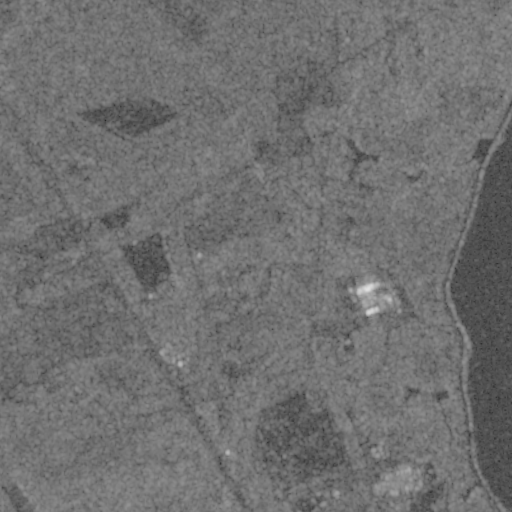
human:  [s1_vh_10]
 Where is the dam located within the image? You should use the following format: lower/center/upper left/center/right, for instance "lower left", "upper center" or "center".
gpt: The dam is located in the lower right of the image.
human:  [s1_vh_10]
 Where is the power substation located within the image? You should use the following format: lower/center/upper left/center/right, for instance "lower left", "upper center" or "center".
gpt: The power substation is located in the lower right of the image.
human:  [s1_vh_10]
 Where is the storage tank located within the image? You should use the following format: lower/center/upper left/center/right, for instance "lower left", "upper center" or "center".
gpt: The storage tank is located in the lower right of the image.
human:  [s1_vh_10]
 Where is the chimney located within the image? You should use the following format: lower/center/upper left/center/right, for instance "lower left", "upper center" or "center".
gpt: The chimney is located in the lower right of the image.
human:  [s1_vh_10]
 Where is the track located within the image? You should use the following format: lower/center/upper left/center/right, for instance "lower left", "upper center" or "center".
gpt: There is no track in the image.

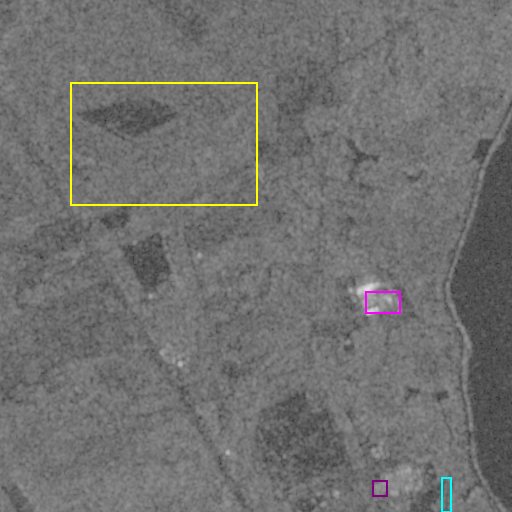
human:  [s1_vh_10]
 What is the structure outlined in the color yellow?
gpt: The structure outlined in yellow is a crop field.
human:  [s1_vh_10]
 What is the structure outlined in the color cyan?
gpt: The structure outlined in cyan is a dam.
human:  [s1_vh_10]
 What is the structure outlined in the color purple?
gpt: The structure outlined in purple is a power substation.
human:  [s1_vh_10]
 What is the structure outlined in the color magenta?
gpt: The structure outlined in magenta is a building.
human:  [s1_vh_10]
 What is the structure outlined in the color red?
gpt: There is no red outline.